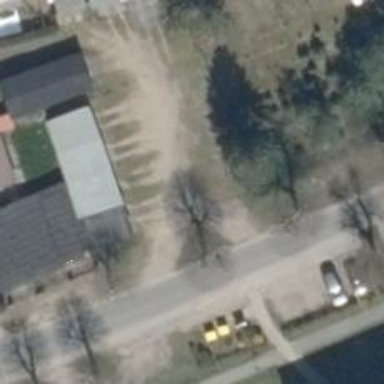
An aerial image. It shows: Road leading to allotments.